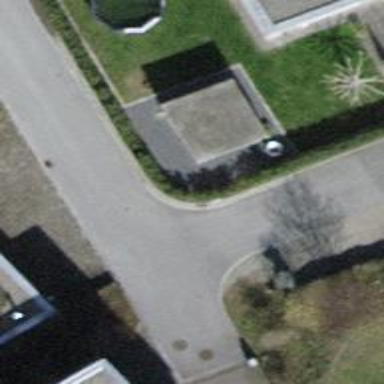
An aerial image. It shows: Driveway with paved surface.